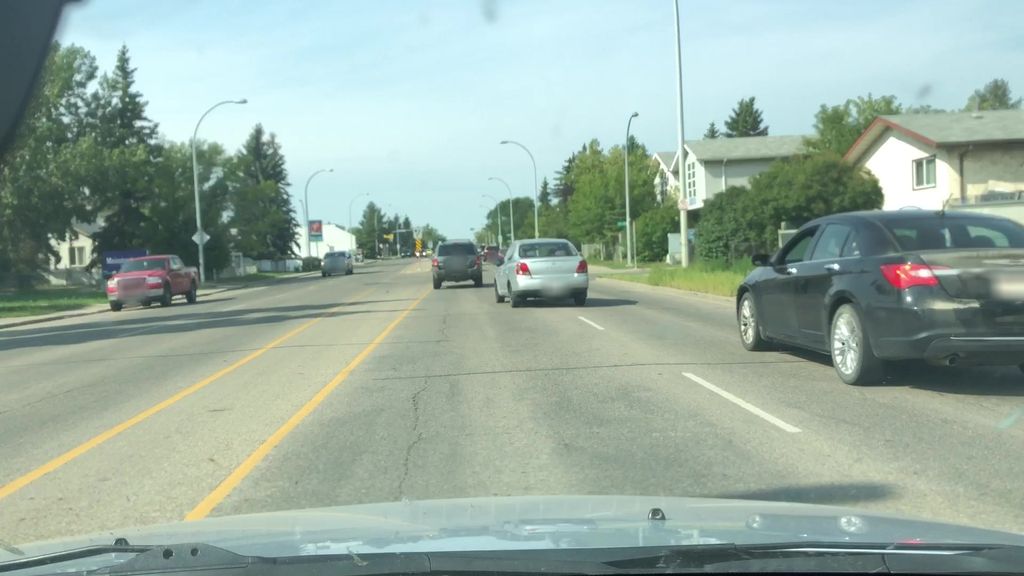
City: edmonton